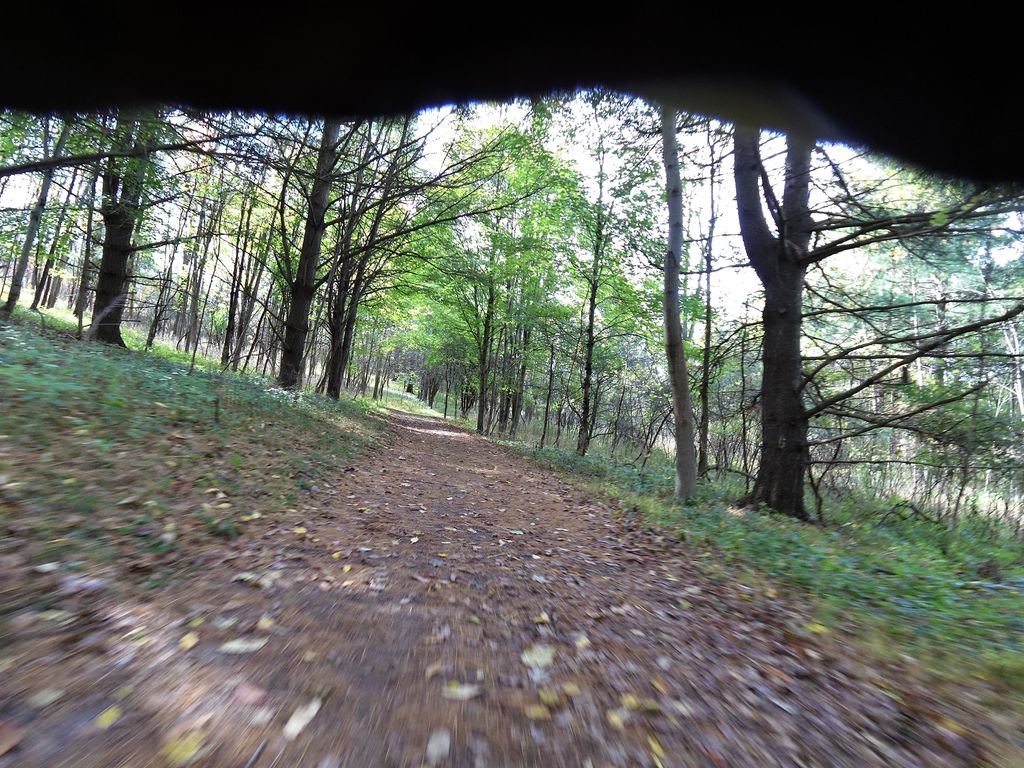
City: hamilton